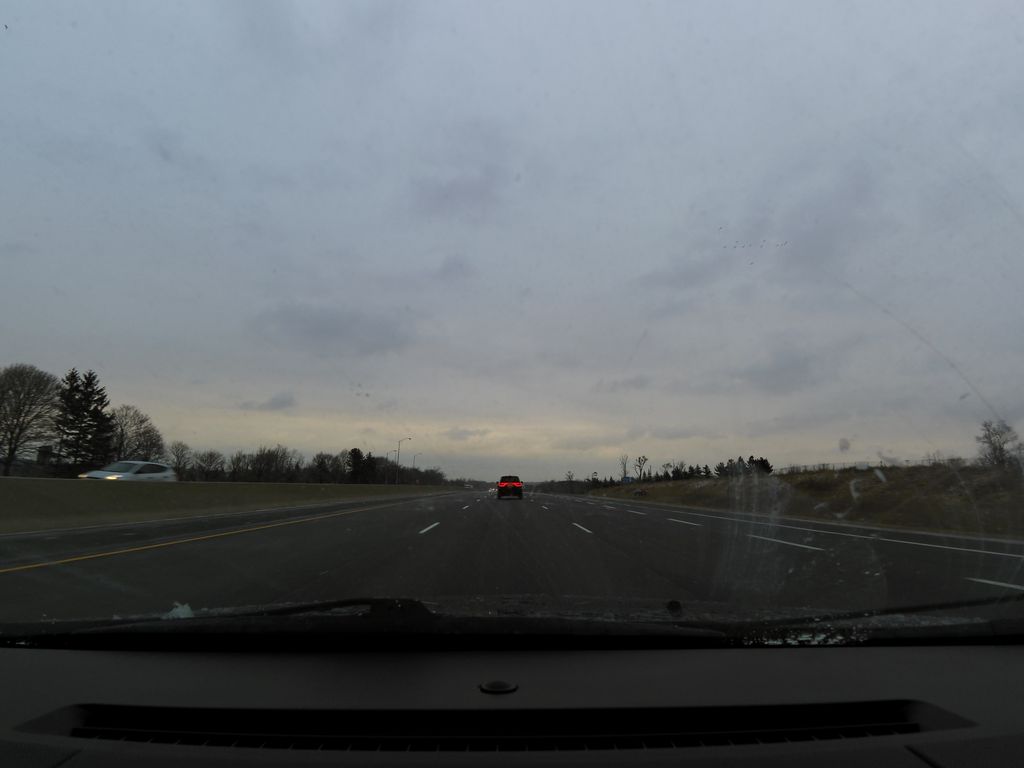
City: kitchener-waterloo